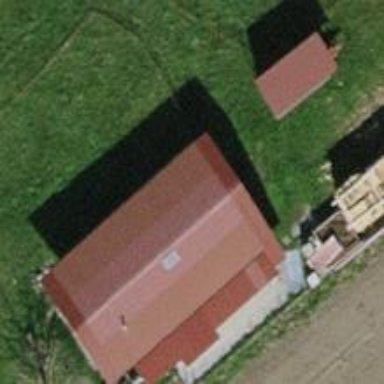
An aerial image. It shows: Building with tile roof.